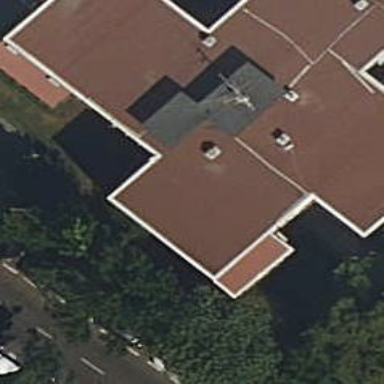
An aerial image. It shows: Residential building.